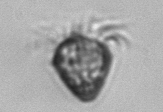
Label: Ciliophora